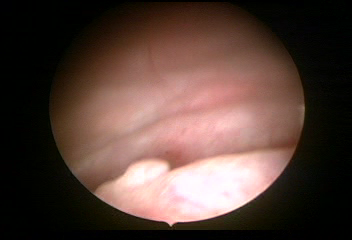
Modality: WLC
Class: Normal mucosa
Bladder cancer association: No